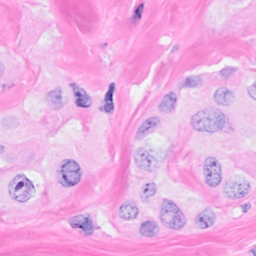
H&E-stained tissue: Breast